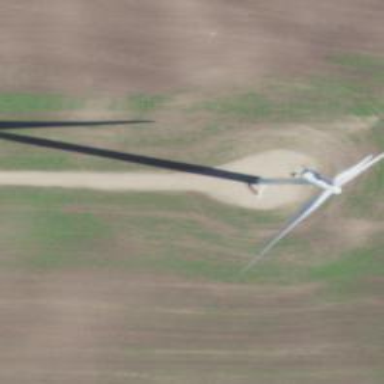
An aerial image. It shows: Wind generator of the horizontal axis type made by Vestas.